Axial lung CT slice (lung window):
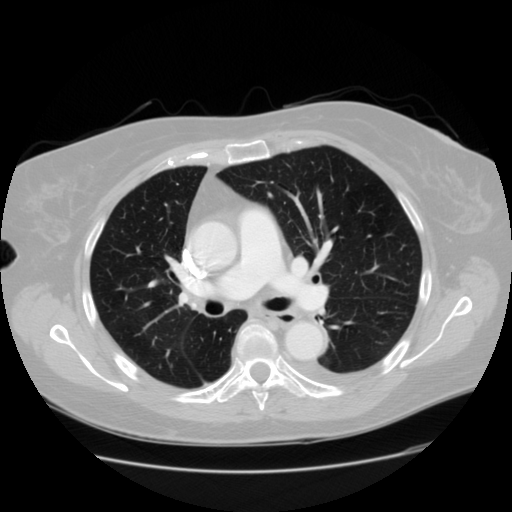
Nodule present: no